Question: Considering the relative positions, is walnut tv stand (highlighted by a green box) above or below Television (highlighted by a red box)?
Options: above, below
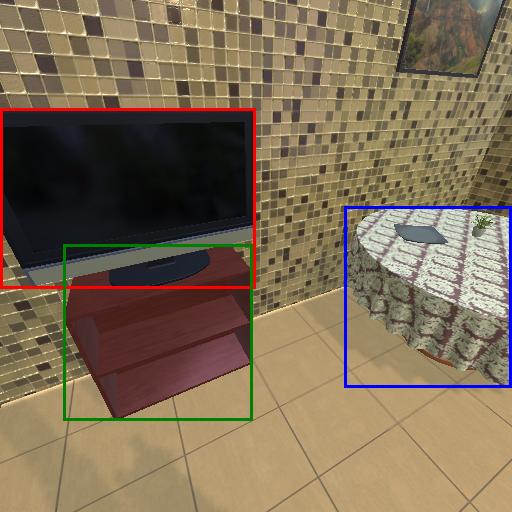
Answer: above